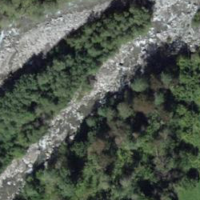
EUNIS habitat code: 15
Species observed at this site:
Aglais urticae